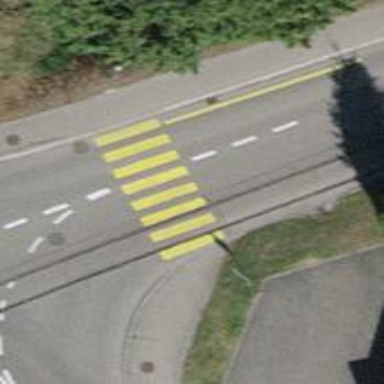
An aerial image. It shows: Uncontrolled road crossing.